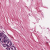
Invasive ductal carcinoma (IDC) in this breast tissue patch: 0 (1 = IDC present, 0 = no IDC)